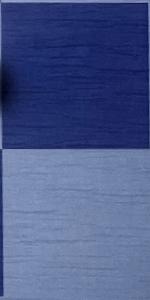
Label: Empty